Platform: macOS
Application: Arc Browser
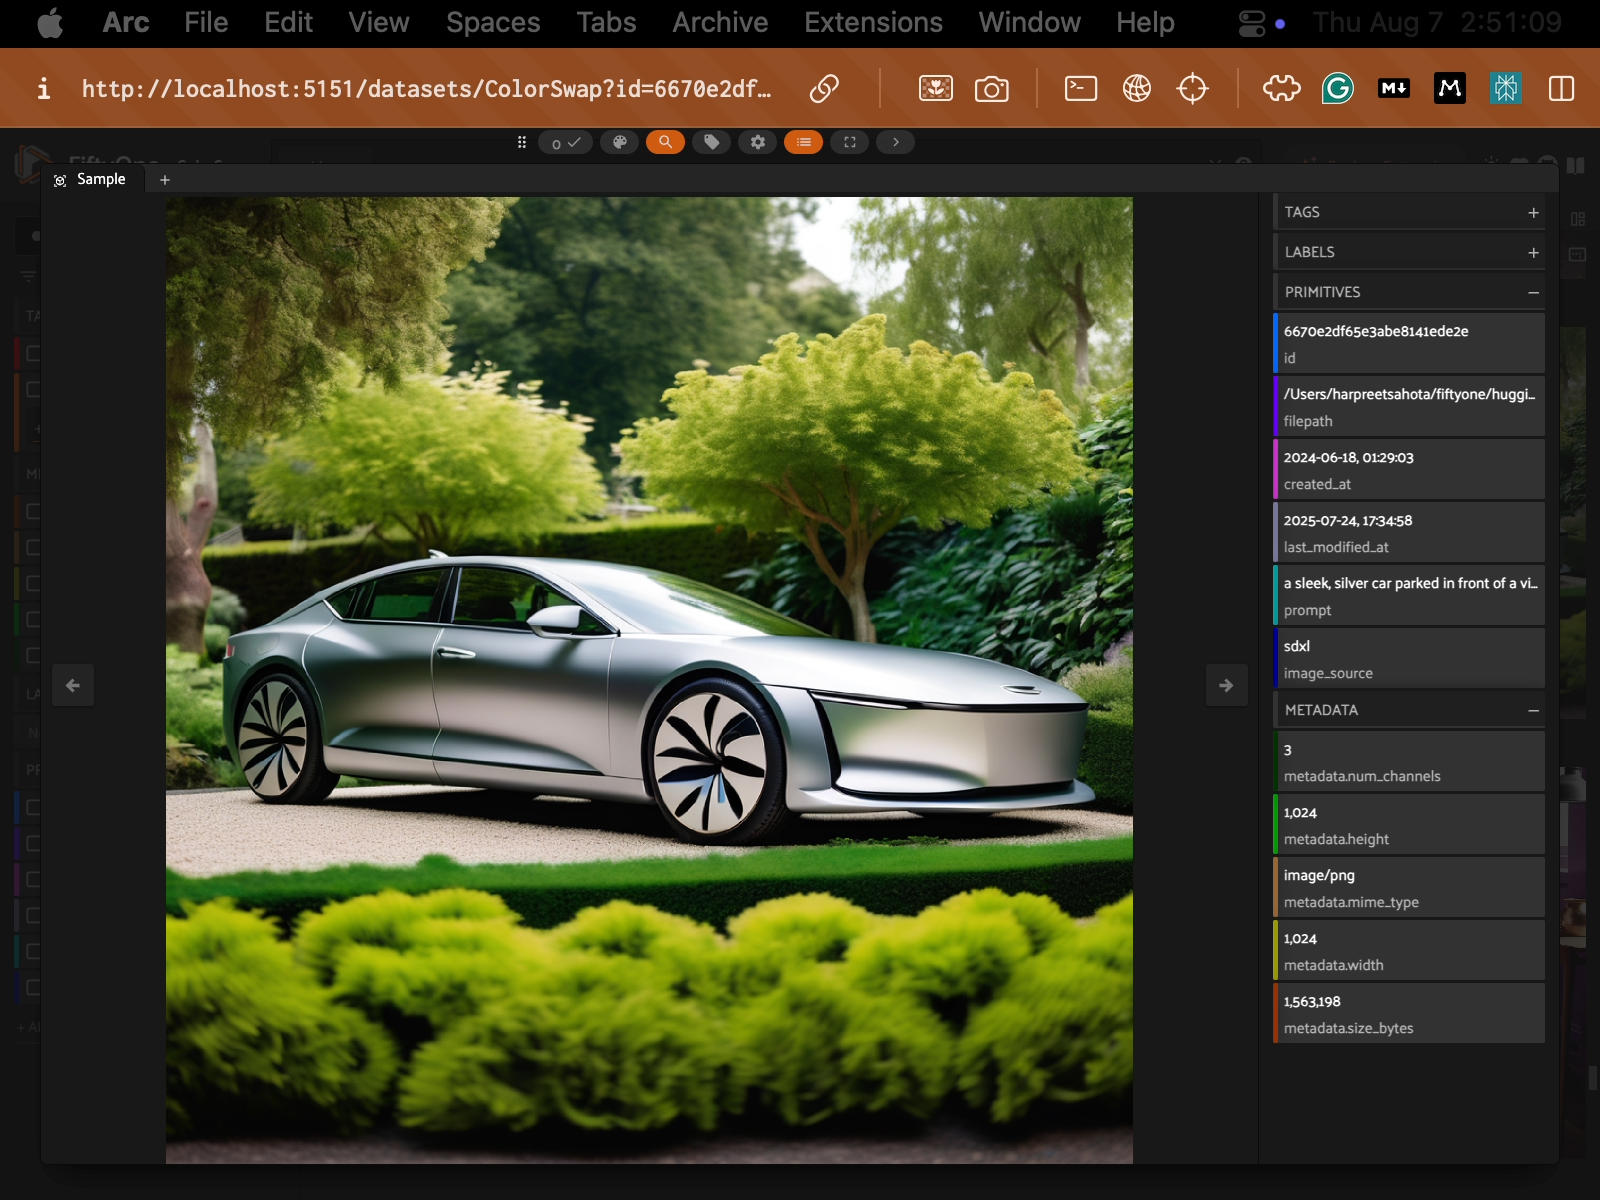
task_description: What is the width of this sample?
action_type: hover
element_info: Text
steps_since_start: 1